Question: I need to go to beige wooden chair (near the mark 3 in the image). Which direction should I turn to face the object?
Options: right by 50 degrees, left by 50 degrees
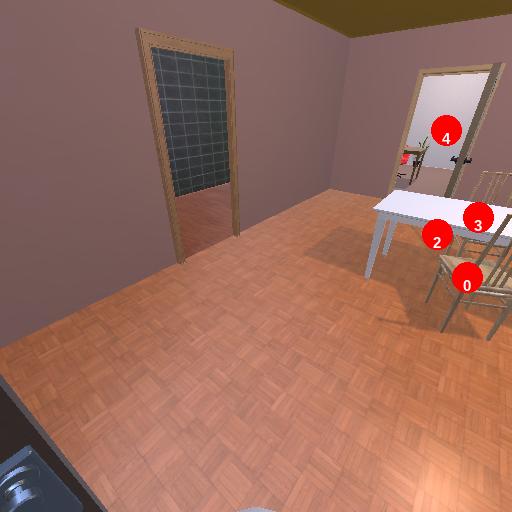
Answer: right by 50 degrees